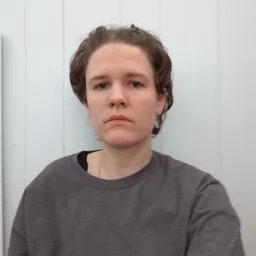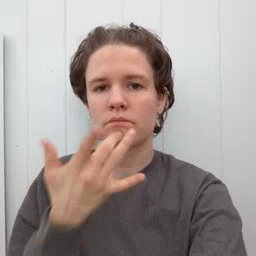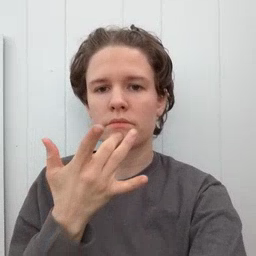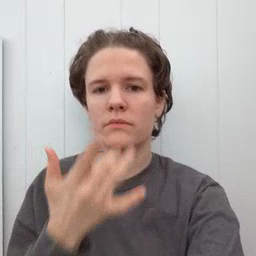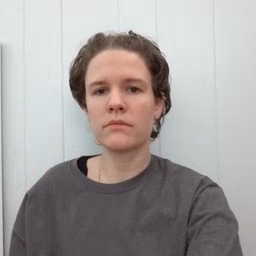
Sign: taste